Question: # Introduction / System Architecture
- - -
is an API Endpoint, only receiving calls from remote sources. Depending on the call, it'll add a job to the RabbitMQ Server (), which in turn is processed/listened to by .
contains a local copy of the exact same job that is processed by . The job handler code and constructor are shown below ().
Server A can not serialize the job and add it to the queue, as it attempts to access information about a monitor that only exists in Database B (). has a copy of the model, but does not contain the actual database tables or records as it has no use for them - it's only meant to serialize the job and say "This is what () should be doing."
However, upon issuing the job, it's also attempting to fetch database information (likely to serialize the exact data that will be required), which it fails to do as the records don't exist there.
My understanding of Laravel's 'SerializesModels' was specifically that it would only serialize the model call itself, without actually doing anything database related. This does not appear to function, or I am misunderstanding/using it incorrectly - although very little documentation appears to be available.
One possible workaround would be to simply give access to the database on . This is in this case not an option, as it would break the design which is intended for high availability (where the API endpoint and queue should never be unavailable, but where the queue processor might be).

# The code
'''
// Models
use App\UptimeMonitor;
// Notifications
use App\Notifications\StatusQueue as StatusNotification;
class StatusQueue implements ShouldQueue
{
use Dispatchable, InteractsWithQueue, Queueable, SerializesModels;
protected $monitor_source;
protected $monitor_data;
protected $monitor_repository;
/**
* Create a new job instance.
*
* @param string[] monitor_source (Eg: HetrixTools)
* @param array[] monitor_data (All data passed from the source)
*
*/
public function __construct($monitor_source, array $monitor_data)
{
$this->monitor_source = $monitor_source;
$this->monitor_data = $monitor_data;
if($this->monitor_source === 'centric')
return $this->centric();
}
/**
* Centric Uptime Monitoring
*/
public function centric()
{
$result = ($this->monitor_data['monitor_status'] == 'online') ? 'online' : 'timeout';
try {
$monitor = UptimeMonitor::where('identifier', '=', $this->monitor_data['monitor_id'])->firstOrFail();
$status = $monitor->status()->firstOrFail();
$contacts = $monitor->contacts()->get();
} catch (Exception $e) {
return Log::error('[JOBS::StatusQueue::centric] - ' . $e);
}
$status->state = $result;
if(!$contacts)
return true;
foreach($contacts as $contact) {
$contact->notify(new StatusNotification($monitor, $status));
}
}
}
'''
# Other code
If you do require any other code, let me know! This should however cover the entire functionality of the job class itself. Other than that, all that's happening is issuing that job - and how that's done is obvious based on the constructor.
# Question
The final question from all of this: Why is this failing (as in; why can it not serialize the job, without needing the database information?) - and do you see a way to work around this issue, to where I do not need access to the database from to queue the job from , still using Laravel's Queue mechanics?
Much obliged, as always!
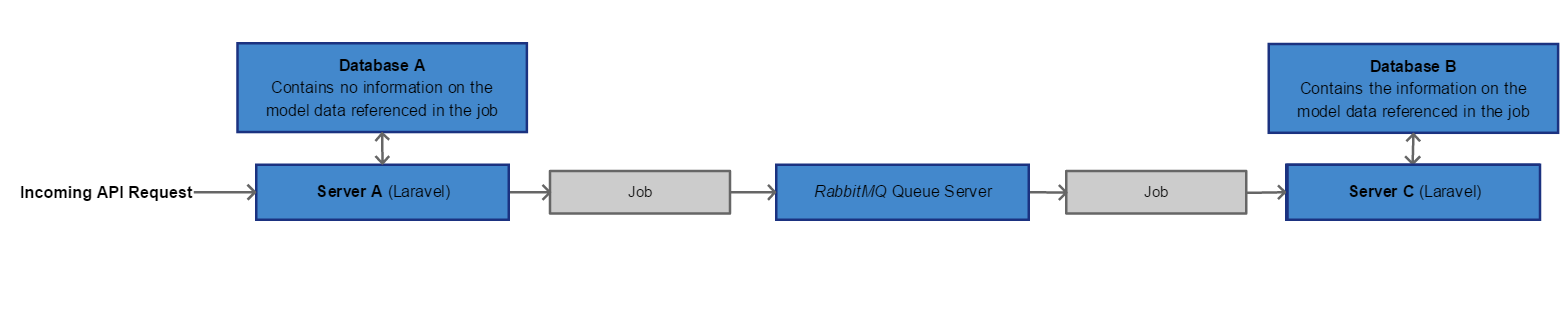
Answer: Turns out, the easiest solution is almost always the right one.
- it can have a completely empty job with the same class, and server B will still process it correctly.
As a result, this is now the Job on Server A:
'''
class AlertQueue implements ShouldQueue
{
use Dispatchable, InteractsWithQueue, Queueable, SerializesModels;
protected $job;
/**
* Create a new job instance.
*
*/
public function __construct()
{
}
/**
* Execute the job.
*
* @return void
*/
public function handle()
{
//
}
}
'''
Whilst Server B also has an AlertQueue job, which has all of the logic that will actually get performed.